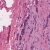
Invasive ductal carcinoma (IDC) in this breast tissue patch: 1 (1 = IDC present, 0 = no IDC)